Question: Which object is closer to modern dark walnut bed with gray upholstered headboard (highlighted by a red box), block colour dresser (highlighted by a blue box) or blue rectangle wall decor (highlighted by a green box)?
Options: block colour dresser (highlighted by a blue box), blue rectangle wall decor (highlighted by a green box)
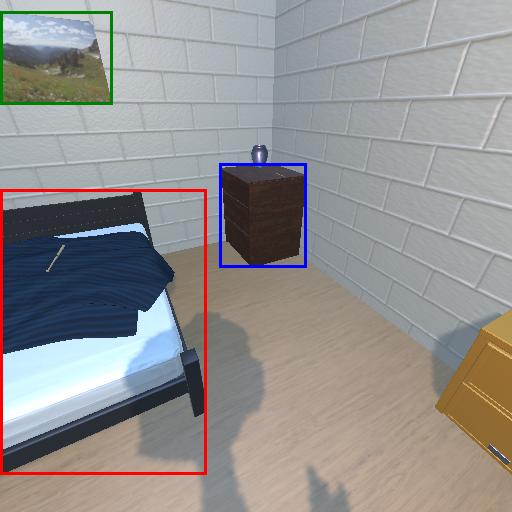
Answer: block colour dresser (highlighted by a blue box)